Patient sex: M
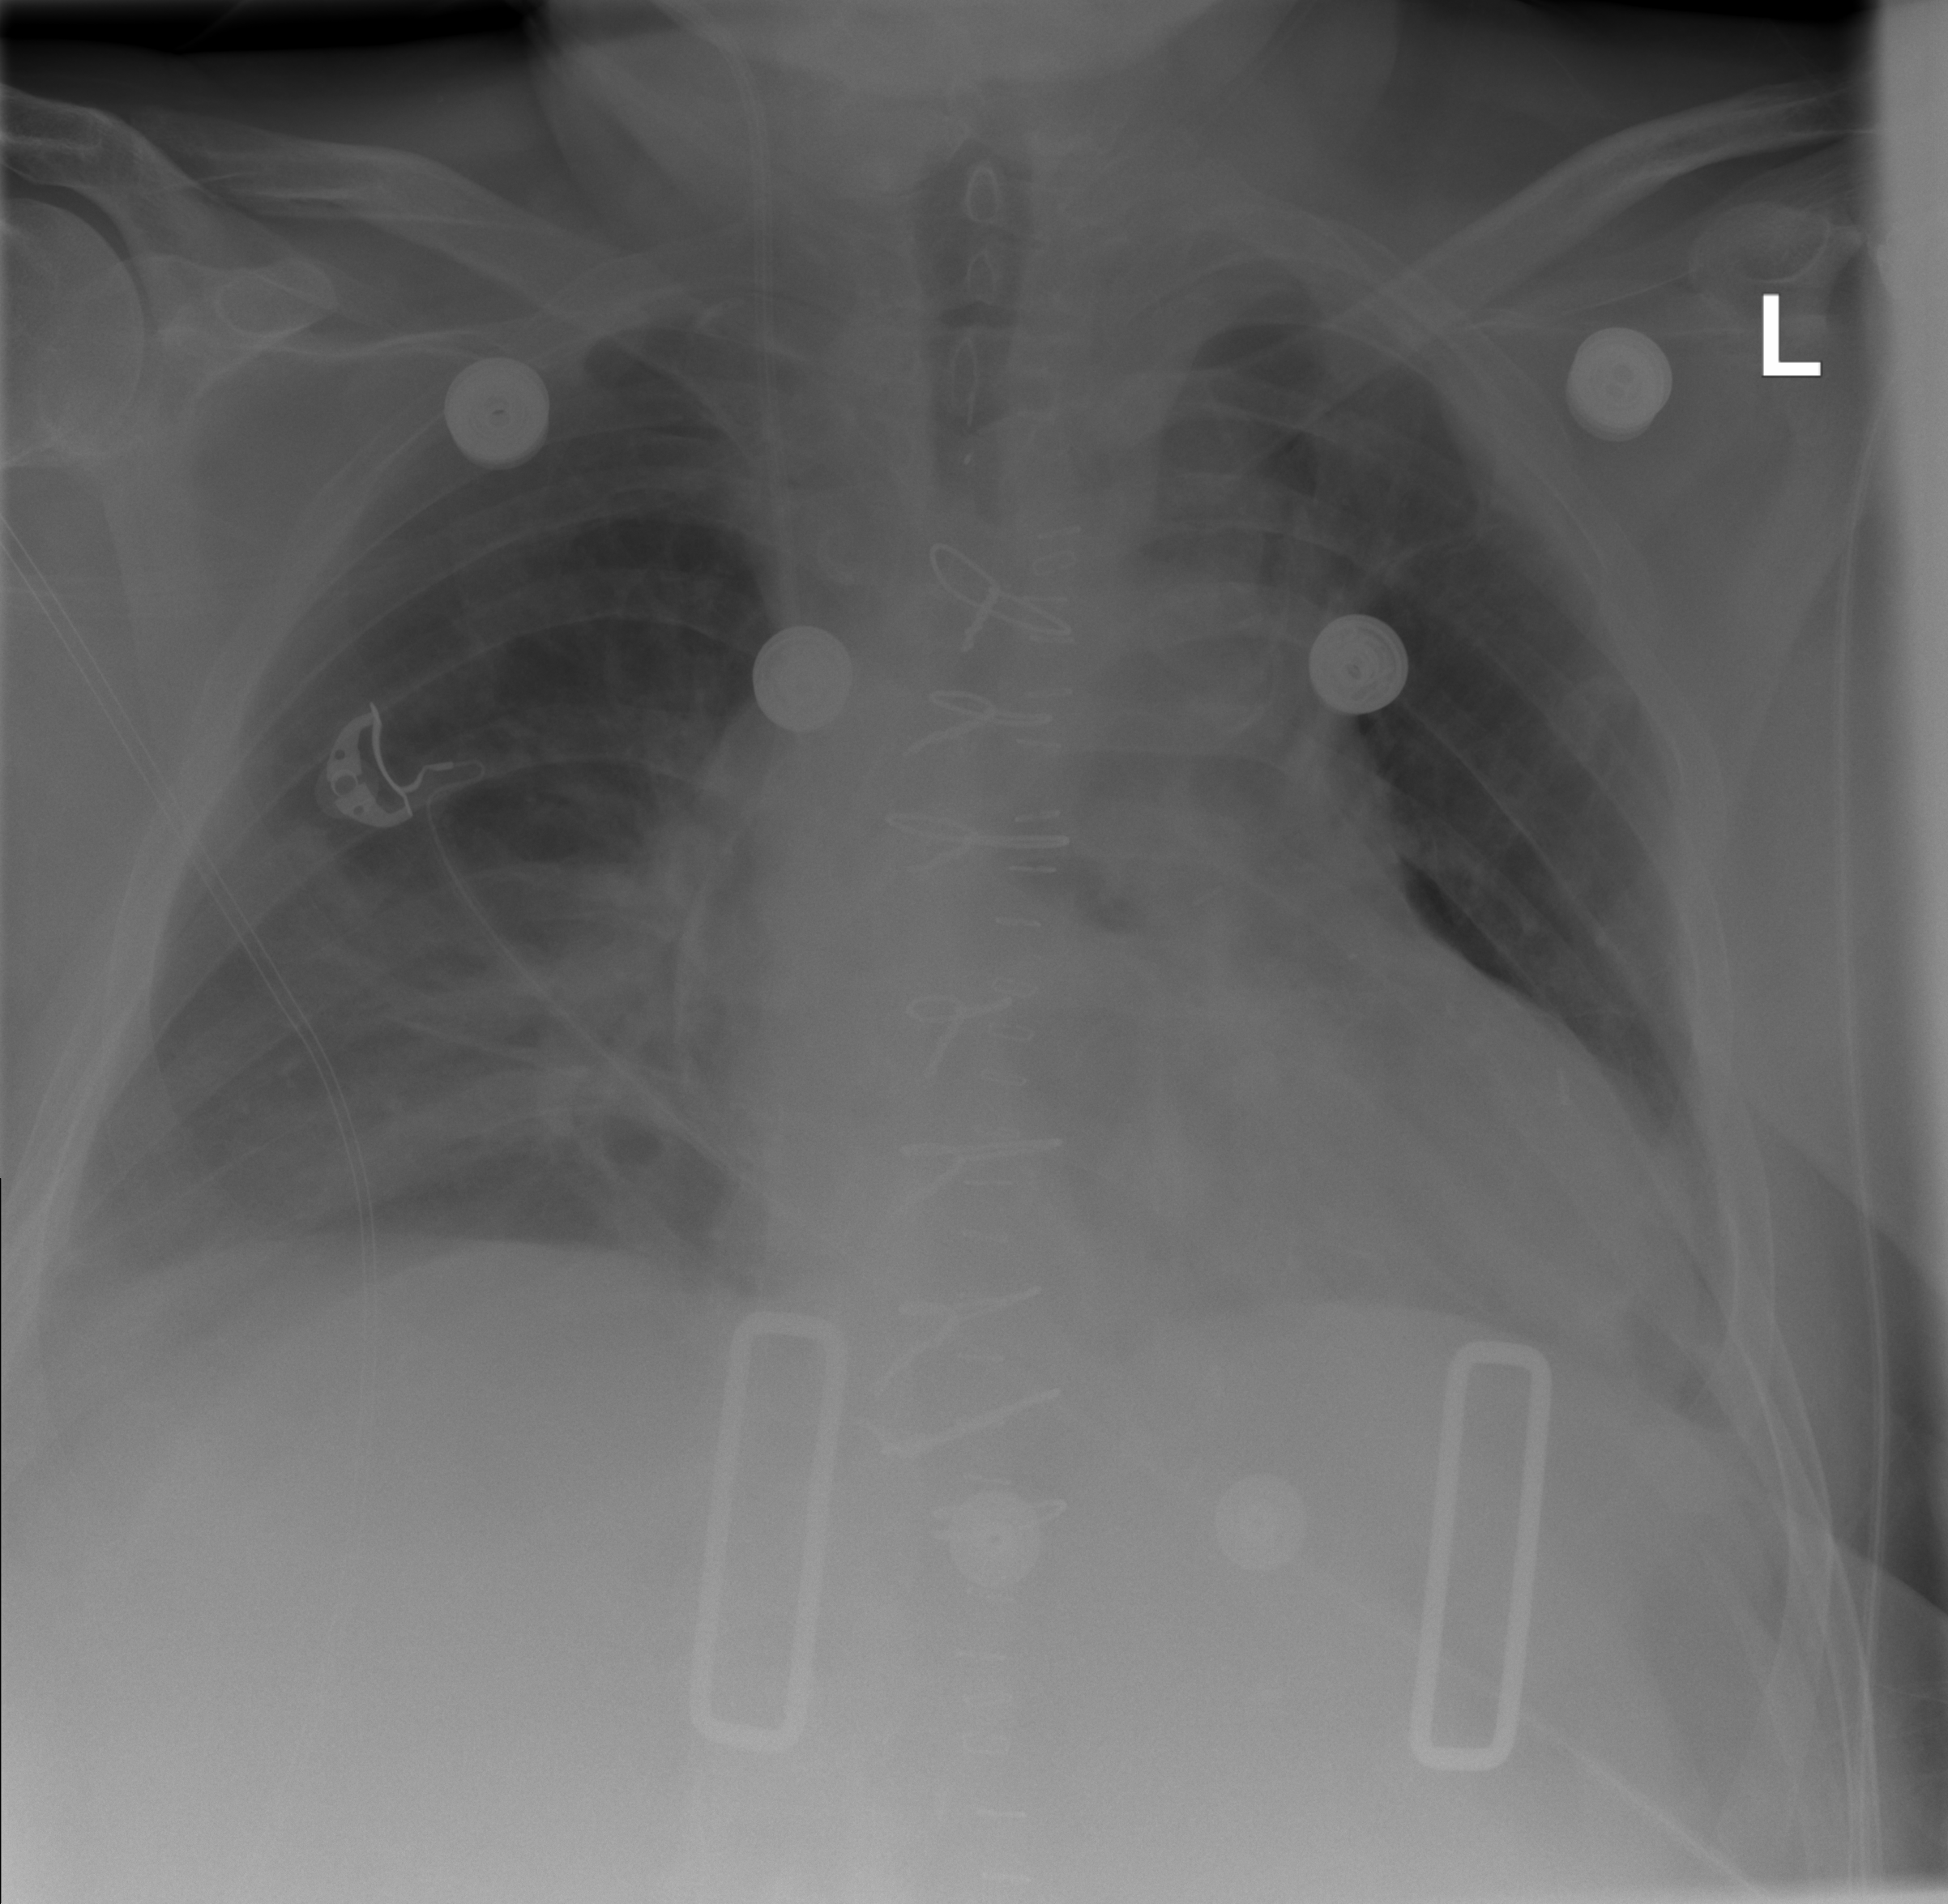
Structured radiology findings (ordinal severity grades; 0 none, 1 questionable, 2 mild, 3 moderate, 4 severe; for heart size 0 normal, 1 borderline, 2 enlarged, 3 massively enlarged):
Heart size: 2
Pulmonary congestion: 0
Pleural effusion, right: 1
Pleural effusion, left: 1
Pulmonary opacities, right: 2
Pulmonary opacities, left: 0
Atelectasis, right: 1
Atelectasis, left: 1